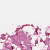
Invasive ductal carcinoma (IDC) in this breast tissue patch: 0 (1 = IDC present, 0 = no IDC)